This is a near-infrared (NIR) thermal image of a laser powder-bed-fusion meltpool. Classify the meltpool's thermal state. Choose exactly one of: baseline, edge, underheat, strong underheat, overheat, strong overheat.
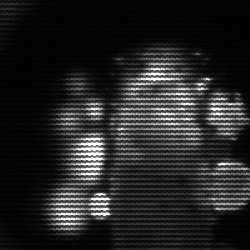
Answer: strong underheat